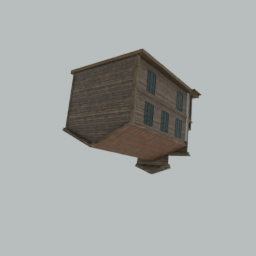
Label: architecture